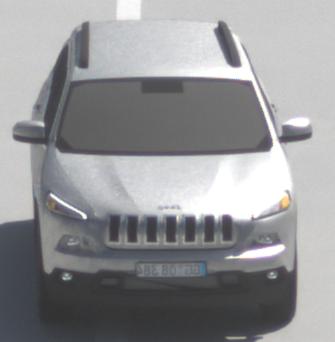
Make: Jeep
Model: Cherokee 3.2 V6 Pentastar
Detailed model: Cherokee (KL)
Model produced from: 2014/07
Model produced until: 2015/07
Doors: 5
Color: white
Road condition: dry road
Daytime: morning or afternoon
Contrast: high contrast